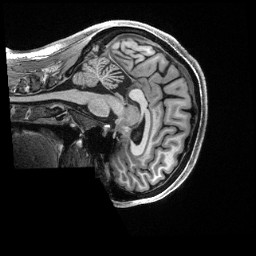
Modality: T1w
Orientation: sagittal
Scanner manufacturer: siemens
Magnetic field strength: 3 T
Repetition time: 2.5 s
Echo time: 0.00231 s